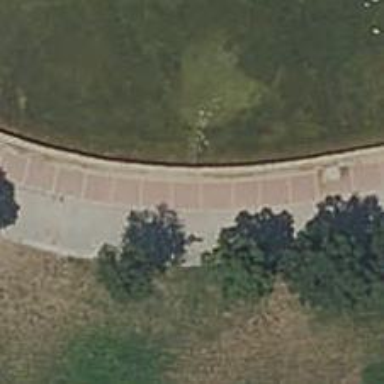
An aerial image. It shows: Footway made of paving stones.